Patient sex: M
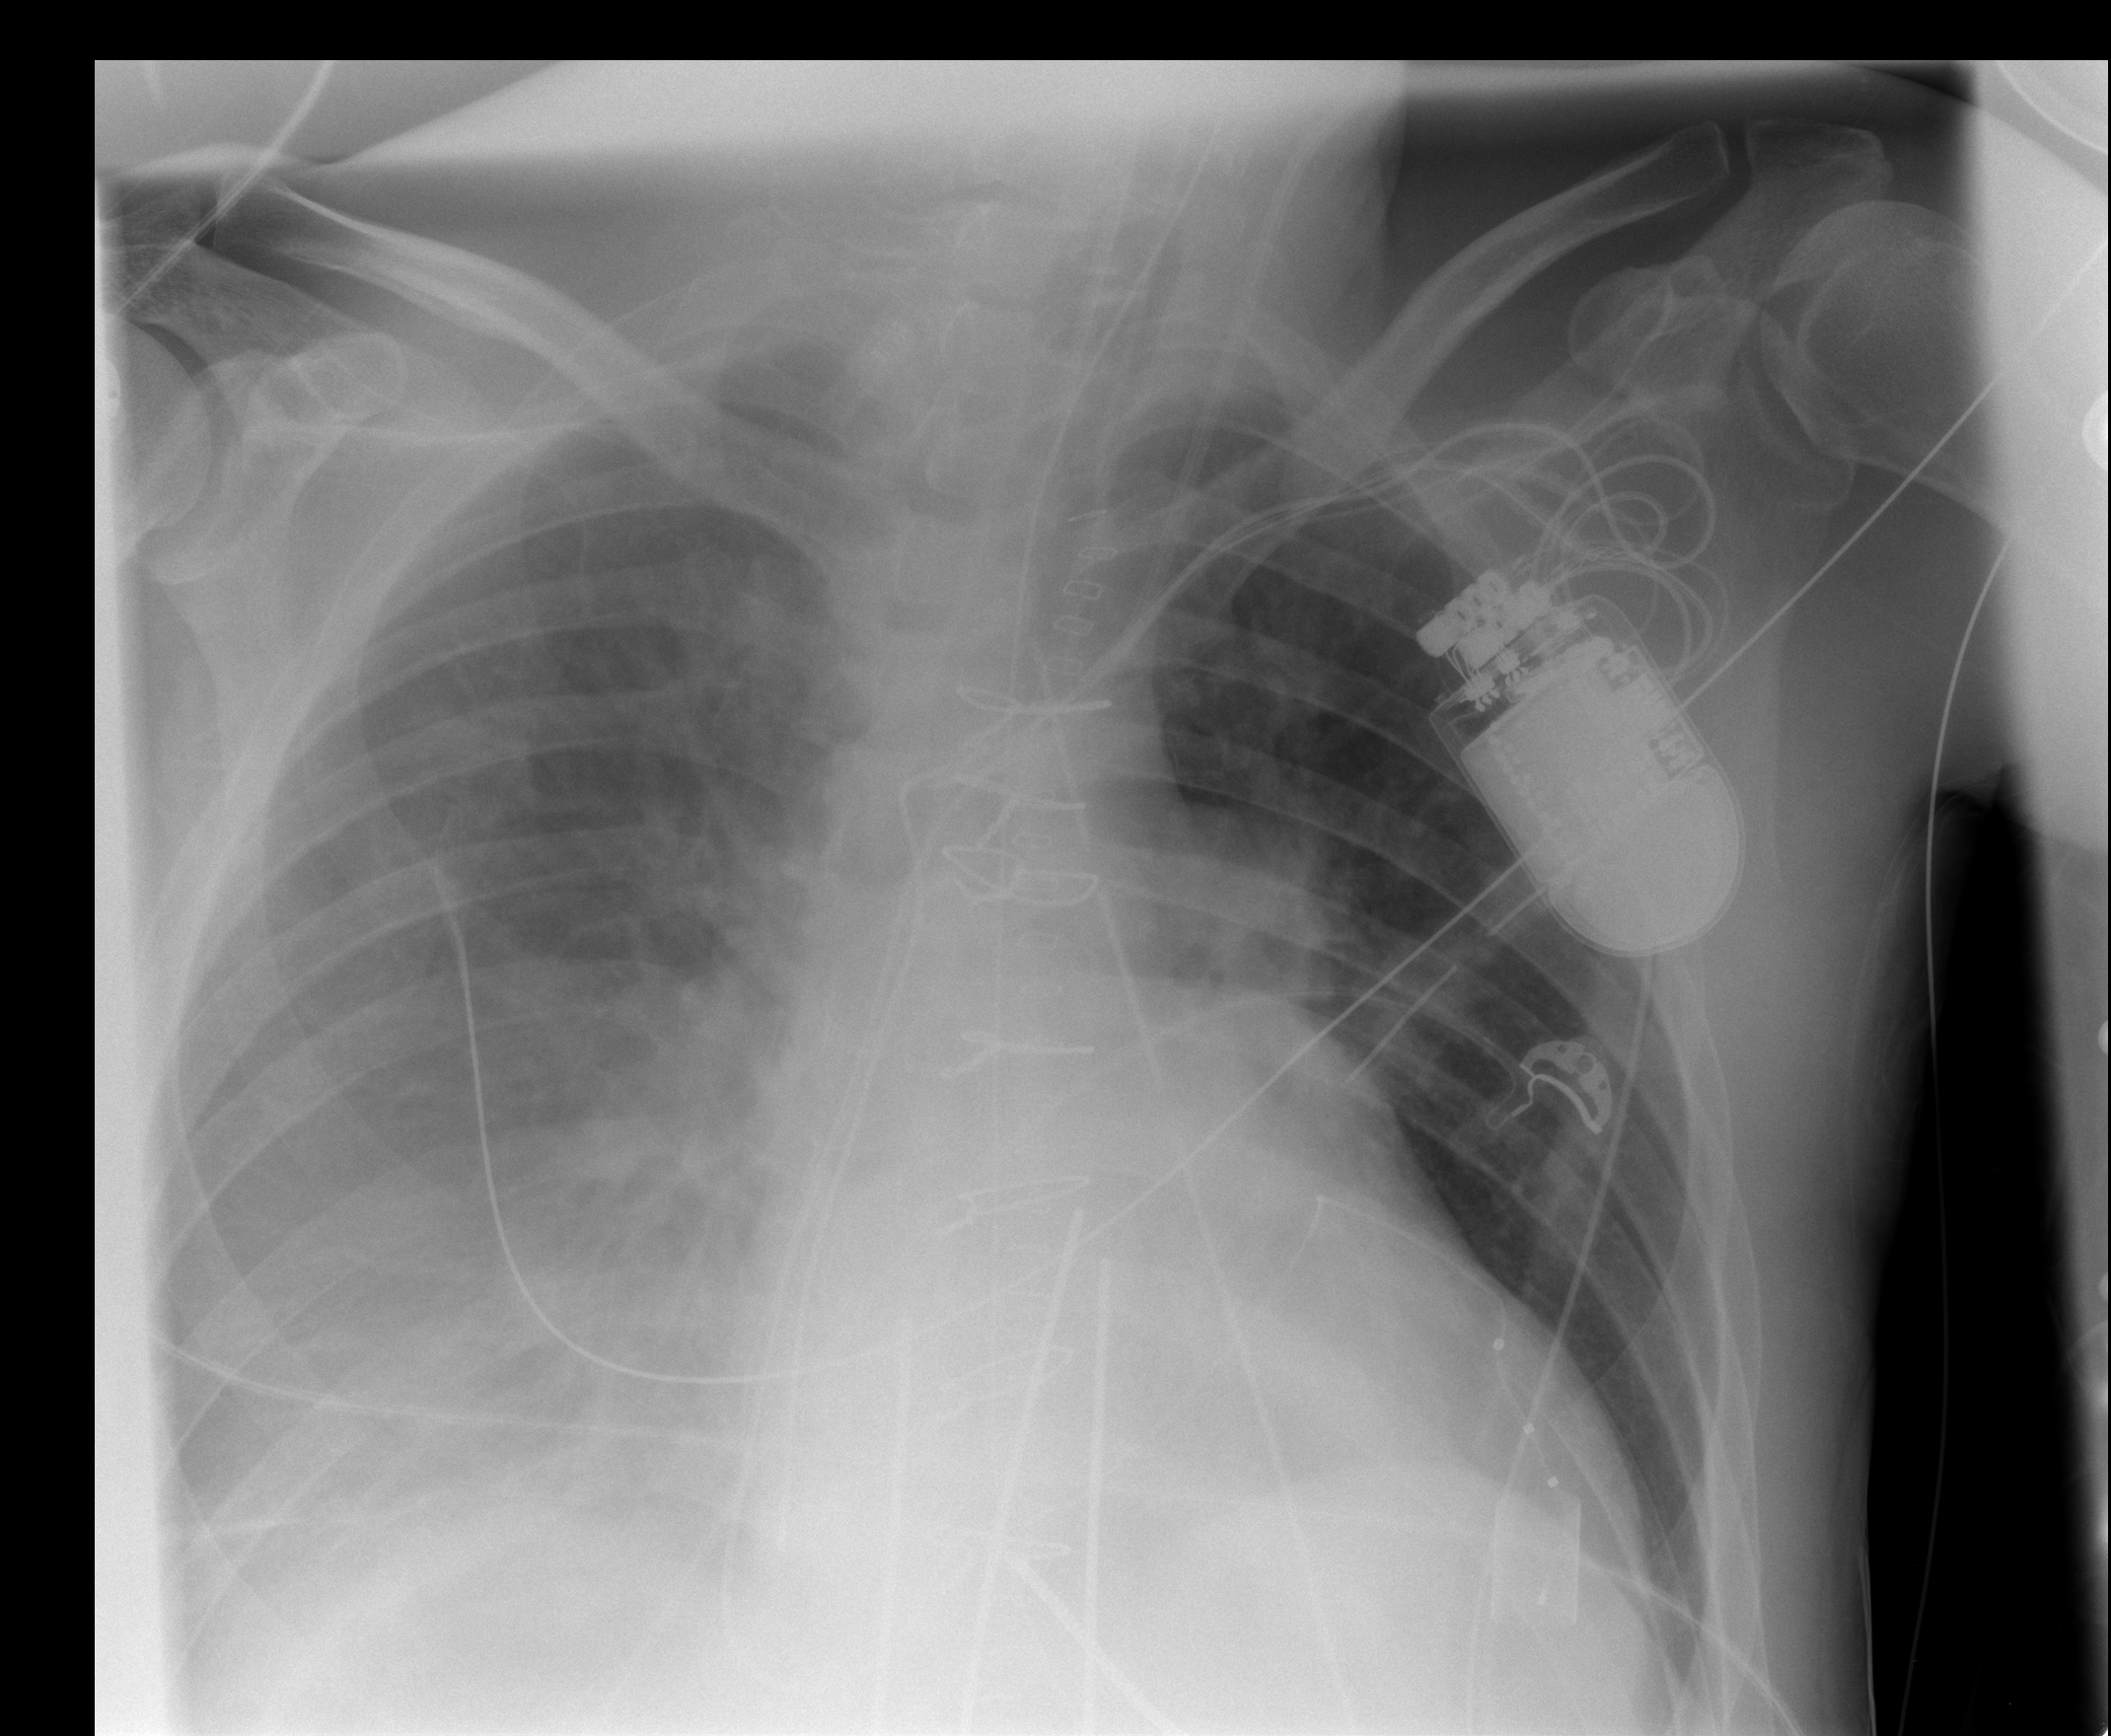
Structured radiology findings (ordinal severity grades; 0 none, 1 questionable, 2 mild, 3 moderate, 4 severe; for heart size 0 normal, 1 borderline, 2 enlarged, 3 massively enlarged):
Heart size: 2
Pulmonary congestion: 0
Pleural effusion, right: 2
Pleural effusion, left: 0
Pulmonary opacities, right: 0
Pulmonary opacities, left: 0
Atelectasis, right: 2
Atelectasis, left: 0